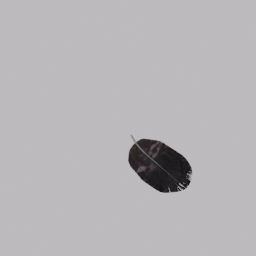
Label: animals